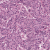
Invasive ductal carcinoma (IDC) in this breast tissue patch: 1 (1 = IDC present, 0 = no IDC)